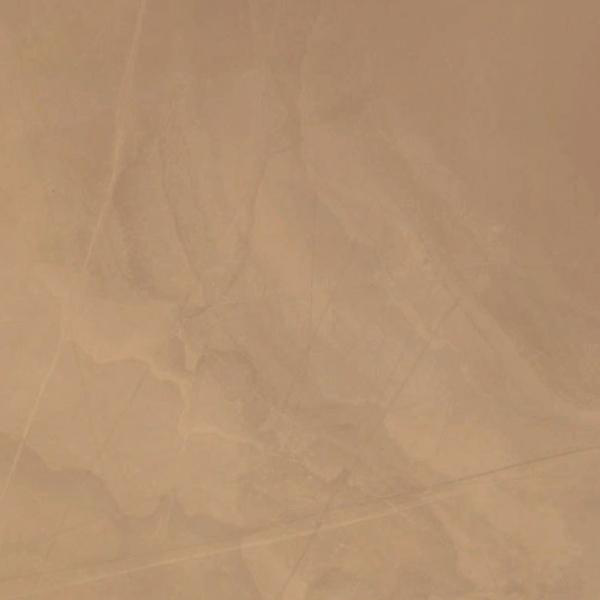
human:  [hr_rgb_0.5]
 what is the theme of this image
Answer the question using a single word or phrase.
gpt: desert